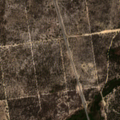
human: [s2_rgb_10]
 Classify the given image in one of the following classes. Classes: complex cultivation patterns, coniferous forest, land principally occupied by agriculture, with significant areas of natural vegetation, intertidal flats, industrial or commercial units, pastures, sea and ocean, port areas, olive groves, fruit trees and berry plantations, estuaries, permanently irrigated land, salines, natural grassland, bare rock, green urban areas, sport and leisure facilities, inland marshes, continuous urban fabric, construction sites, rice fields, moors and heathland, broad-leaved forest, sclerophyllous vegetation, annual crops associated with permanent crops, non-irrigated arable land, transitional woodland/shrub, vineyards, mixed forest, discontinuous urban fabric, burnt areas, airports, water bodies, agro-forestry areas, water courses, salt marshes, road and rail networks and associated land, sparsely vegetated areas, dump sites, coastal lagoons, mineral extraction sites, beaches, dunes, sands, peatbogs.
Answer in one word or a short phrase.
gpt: continuous urban fabric